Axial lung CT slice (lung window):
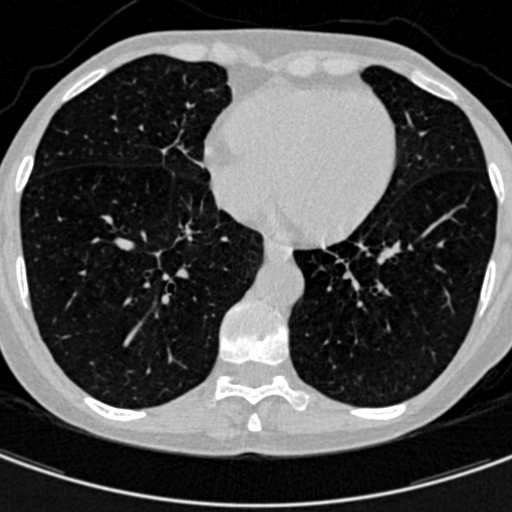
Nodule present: no